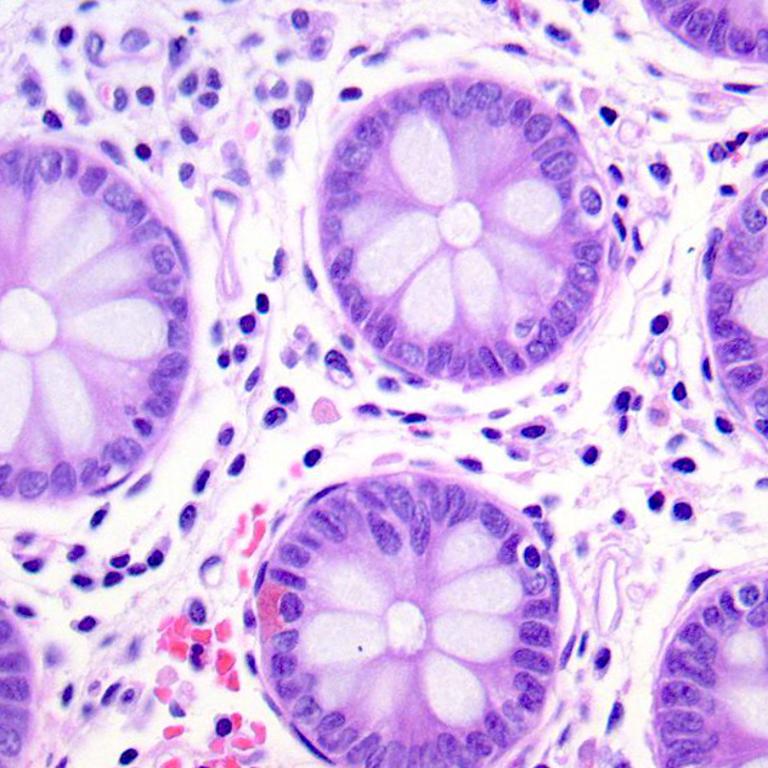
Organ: colon
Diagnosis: benign